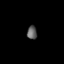
Tissue: lung
Cell type: Epithelial cells
Senescence score: 0.2382
Nuclear area (px): 132
Mean DAPI intensity: 93.932